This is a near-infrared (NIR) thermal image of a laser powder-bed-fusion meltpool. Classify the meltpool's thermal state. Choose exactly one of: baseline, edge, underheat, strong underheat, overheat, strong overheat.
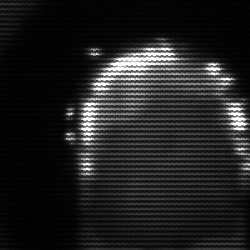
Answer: baseline